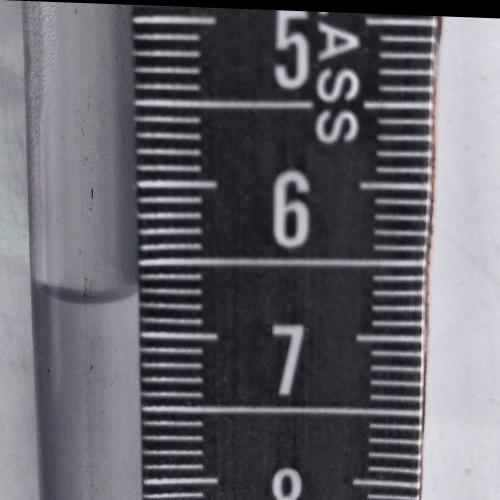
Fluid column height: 6.7 cm